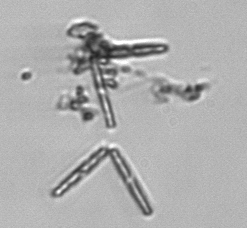
Label: Thalassionema